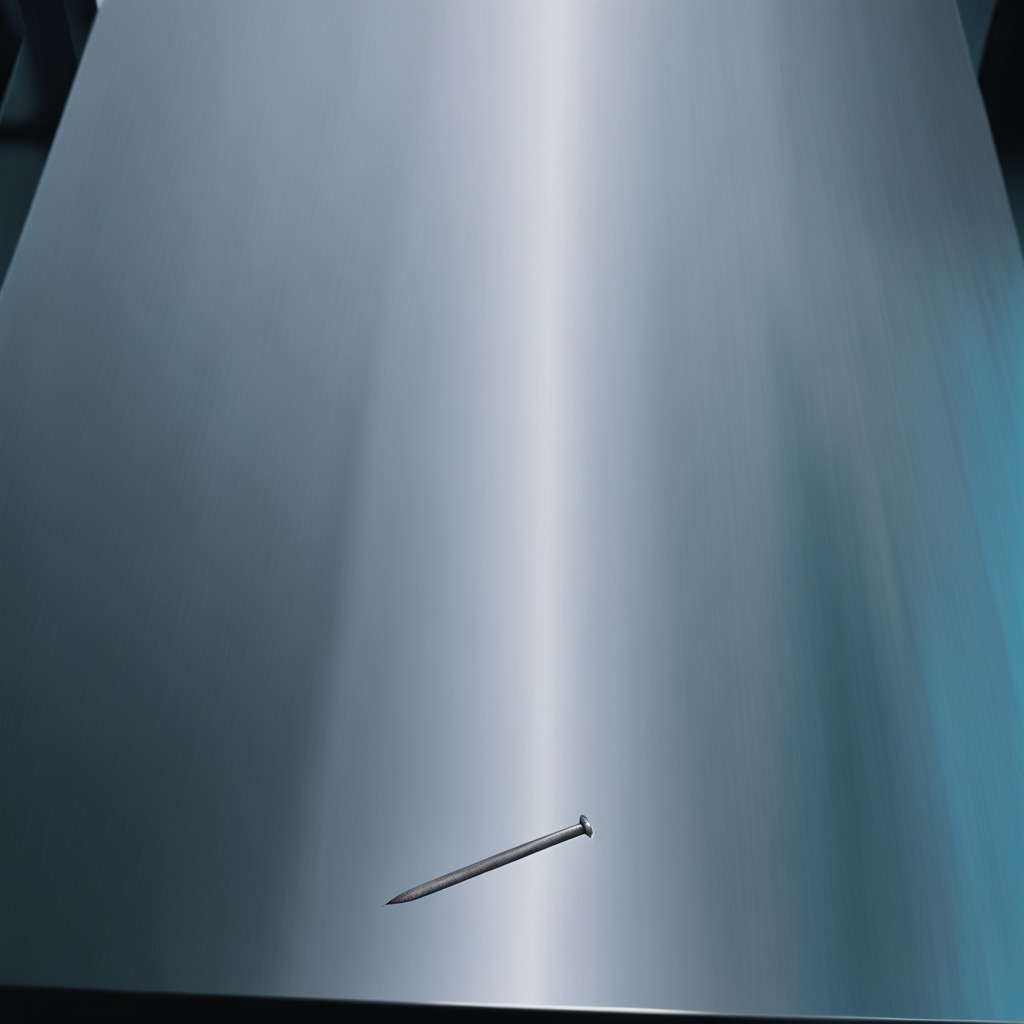
A nail is lying on a metal table in a machine shop under fluorescent lights.